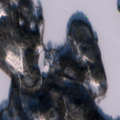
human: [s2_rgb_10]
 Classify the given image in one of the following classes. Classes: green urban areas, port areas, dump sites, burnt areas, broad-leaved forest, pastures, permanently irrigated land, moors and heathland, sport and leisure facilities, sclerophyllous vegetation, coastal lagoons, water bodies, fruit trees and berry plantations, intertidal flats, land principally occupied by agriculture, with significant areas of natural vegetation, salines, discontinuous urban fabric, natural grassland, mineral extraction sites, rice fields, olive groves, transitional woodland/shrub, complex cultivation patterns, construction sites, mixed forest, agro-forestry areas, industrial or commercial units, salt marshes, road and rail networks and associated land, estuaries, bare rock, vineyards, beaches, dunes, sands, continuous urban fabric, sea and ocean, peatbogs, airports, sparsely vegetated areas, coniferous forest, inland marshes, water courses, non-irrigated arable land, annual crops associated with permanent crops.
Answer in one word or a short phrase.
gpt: broad-leaved forest, mixed forest, water bodies